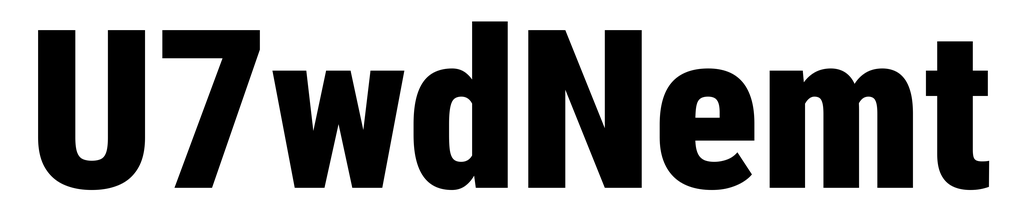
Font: Roboto_Condensed_Black